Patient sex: M
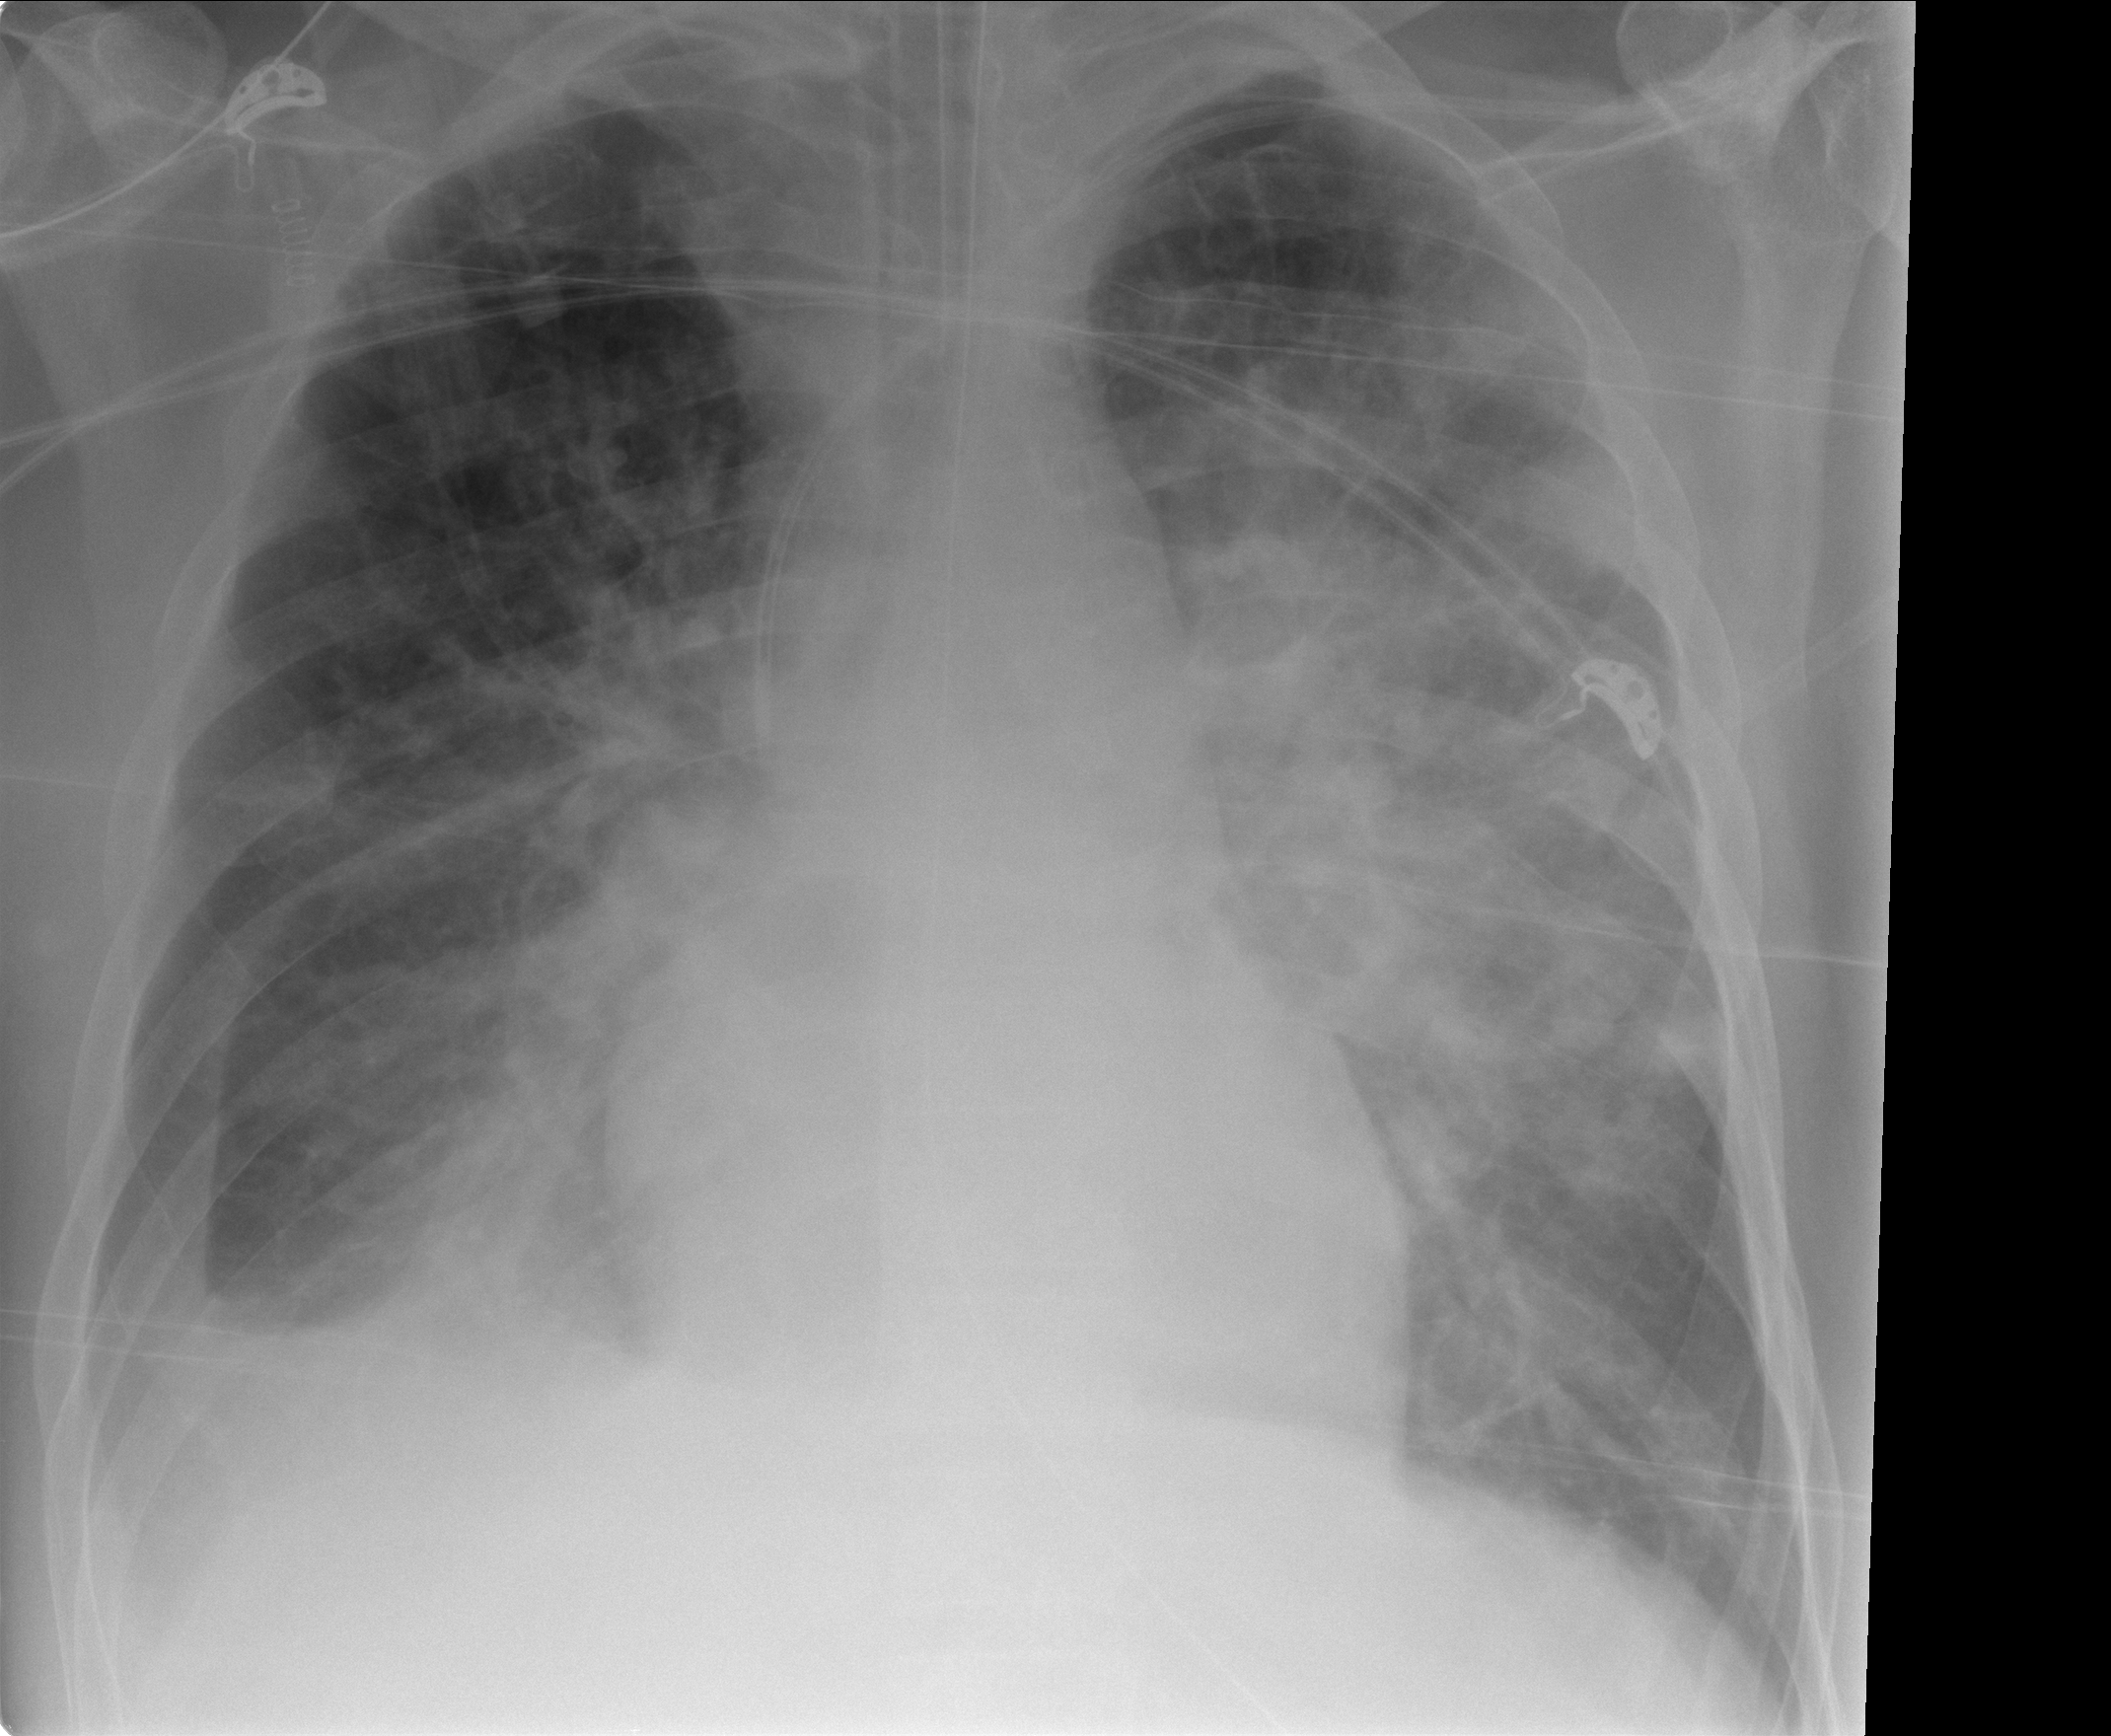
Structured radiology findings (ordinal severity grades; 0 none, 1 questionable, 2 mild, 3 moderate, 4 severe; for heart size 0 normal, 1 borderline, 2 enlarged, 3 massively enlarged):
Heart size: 0
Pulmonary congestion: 0
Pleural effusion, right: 2
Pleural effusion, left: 2
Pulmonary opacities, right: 3
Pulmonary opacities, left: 3
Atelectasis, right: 3
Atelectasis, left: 3